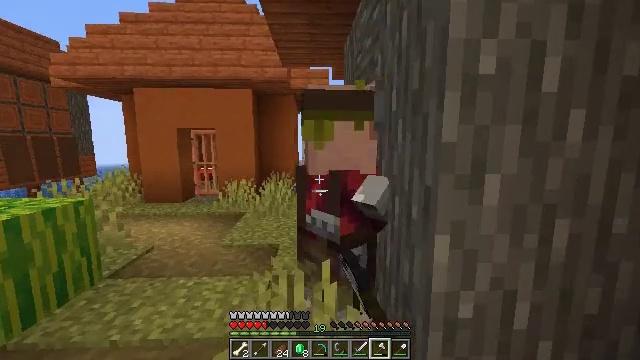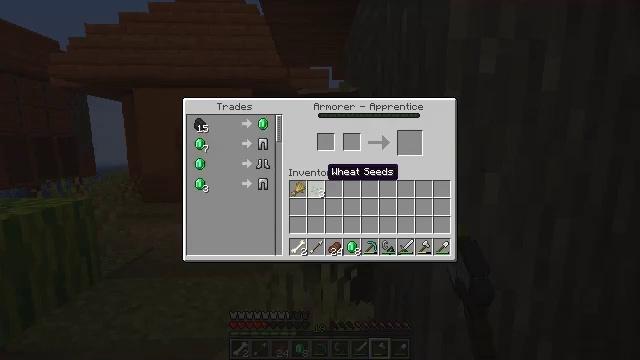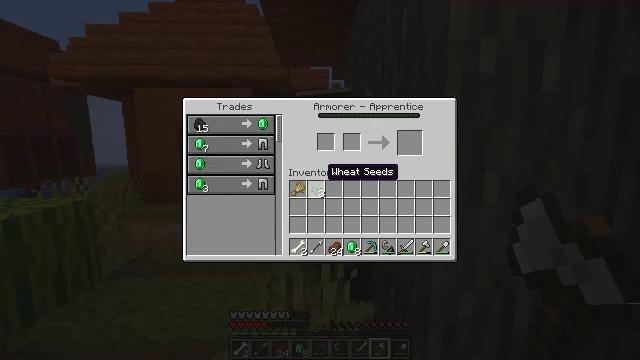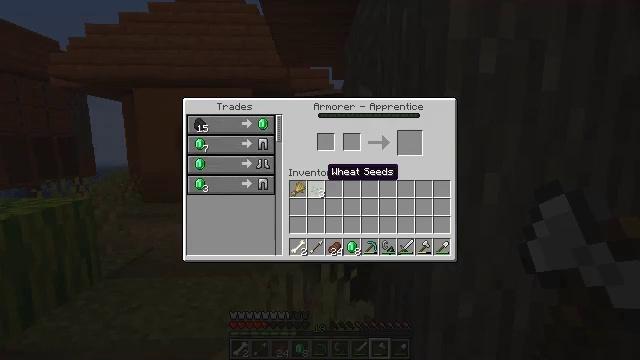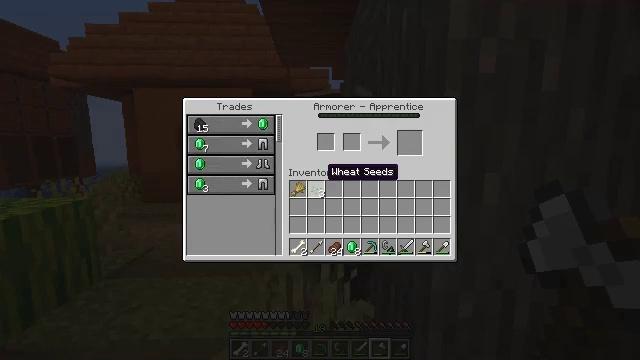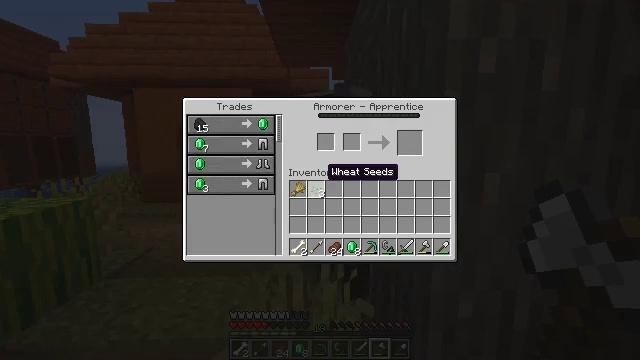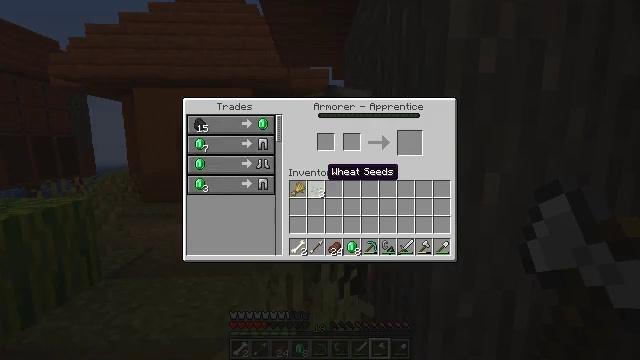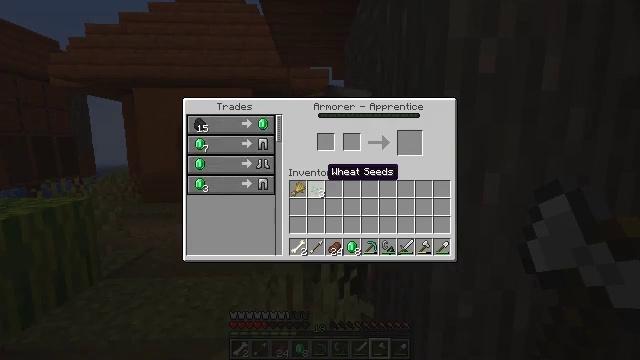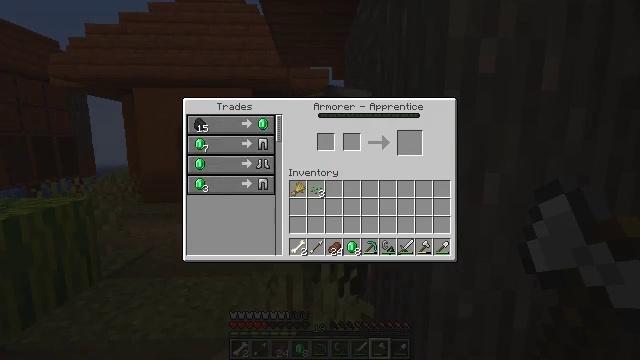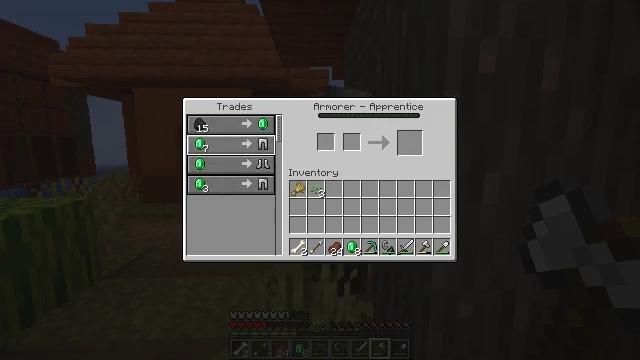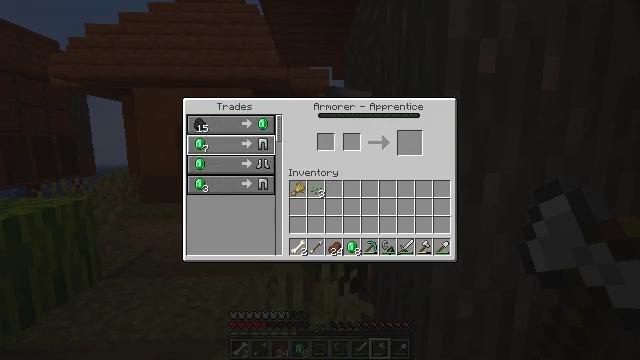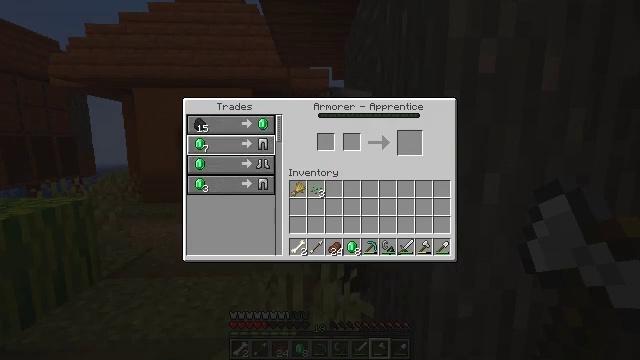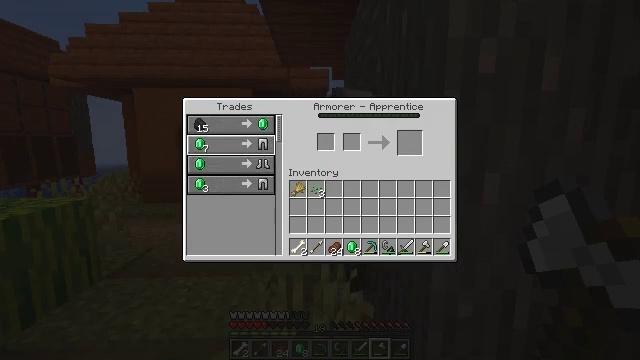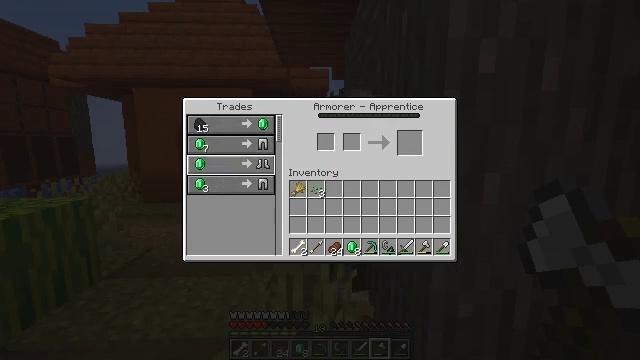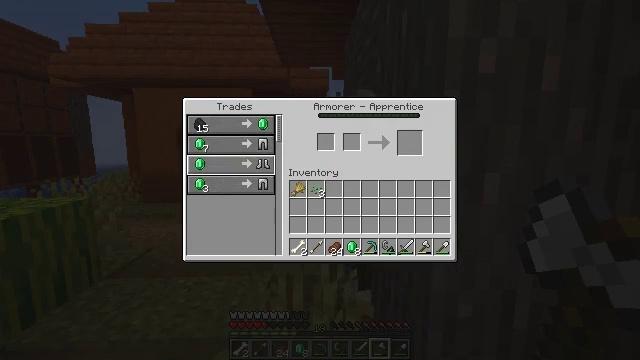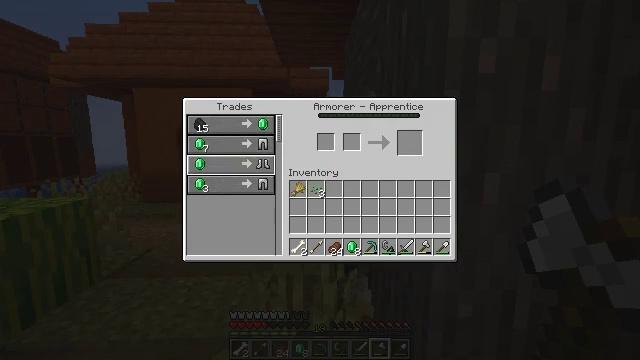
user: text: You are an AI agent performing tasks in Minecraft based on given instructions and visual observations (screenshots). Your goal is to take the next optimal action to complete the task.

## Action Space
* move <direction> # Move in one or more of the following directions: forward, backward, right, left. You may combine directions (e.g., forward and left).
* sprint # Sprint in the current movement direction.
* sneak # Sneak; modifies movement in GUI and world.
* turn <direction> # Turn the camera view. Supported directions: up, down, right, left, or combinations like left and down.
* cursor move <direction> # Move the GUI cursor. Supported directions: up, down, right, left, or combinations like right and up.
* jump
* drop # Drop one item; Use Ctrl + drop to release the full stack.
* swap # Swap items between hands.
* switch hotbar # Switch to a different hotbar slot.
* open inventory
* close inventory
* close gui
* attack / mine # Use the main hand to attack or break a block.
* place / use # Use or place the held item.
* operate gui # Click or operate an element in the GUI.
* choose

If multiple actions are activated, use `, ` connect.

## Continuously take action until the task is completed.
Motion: motion action
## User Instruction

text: Open a crafting table and make chainmail boots.
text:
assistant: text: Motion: open gui
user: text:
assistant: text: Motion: no_op
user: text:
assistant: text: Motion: no_op
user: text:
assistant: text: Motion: no_op
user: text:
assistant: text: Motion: no_op
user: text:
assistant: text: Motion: no_op
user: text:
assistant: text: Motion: no_op
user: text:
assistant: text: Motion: sneak, cursor move left and up
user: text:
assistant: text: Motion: sneak, cursor move left and up
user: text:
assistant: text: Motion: sneak, cursor move left
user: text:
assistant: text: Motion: sneak
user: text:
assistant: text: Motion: sneak
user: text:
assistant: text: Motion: sneak, cursor move down
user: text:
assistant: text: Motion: sneak
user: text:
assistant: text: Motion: sneak
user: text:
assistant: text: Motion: sneak
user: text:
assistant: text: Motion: sneak
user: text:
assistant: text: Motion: sneak, operate gui
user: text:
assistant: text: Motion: sneak, operate gui
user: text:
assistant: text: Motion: sneak
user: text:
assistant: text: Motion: sneak, cursor move right
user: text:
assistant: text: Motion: sneak, cursor move right and up
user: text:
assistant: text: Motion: sneak, cursor move right and up
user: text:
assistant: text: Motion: sneak
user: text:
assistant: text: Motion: sneak
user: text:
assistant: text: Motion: sneak
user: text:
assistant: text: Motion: sneak, cursor move left
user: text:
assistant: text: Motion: sneak, cursor move left and down
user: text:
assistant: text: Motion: sneak
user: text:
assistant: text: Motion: sneak